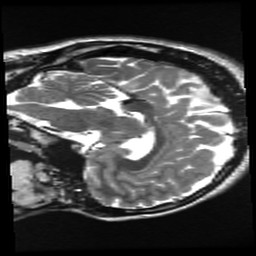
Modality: T2w
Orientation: sagittal
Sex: male
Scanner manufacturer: ge
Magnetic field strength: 3 T
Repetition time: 5 s
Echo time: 0.1015 s